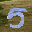
Label: 5